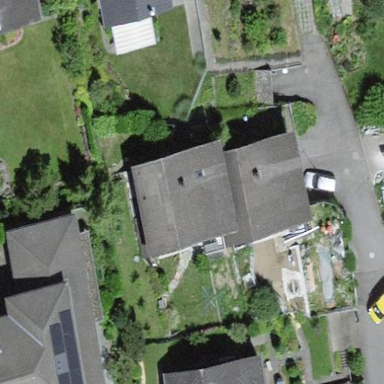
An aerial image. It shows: Residential building.